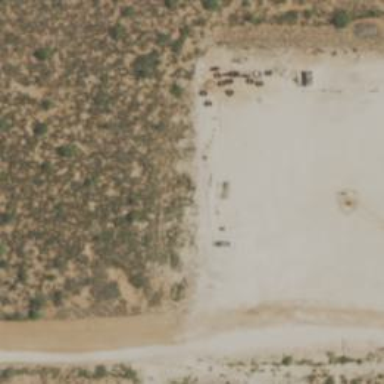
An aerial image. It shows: Petroleum well that is man-made.